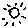
Label: sun